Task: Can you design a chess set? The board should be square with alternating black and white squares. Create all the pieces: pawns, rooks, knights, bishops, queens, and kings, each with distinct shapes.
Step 948:
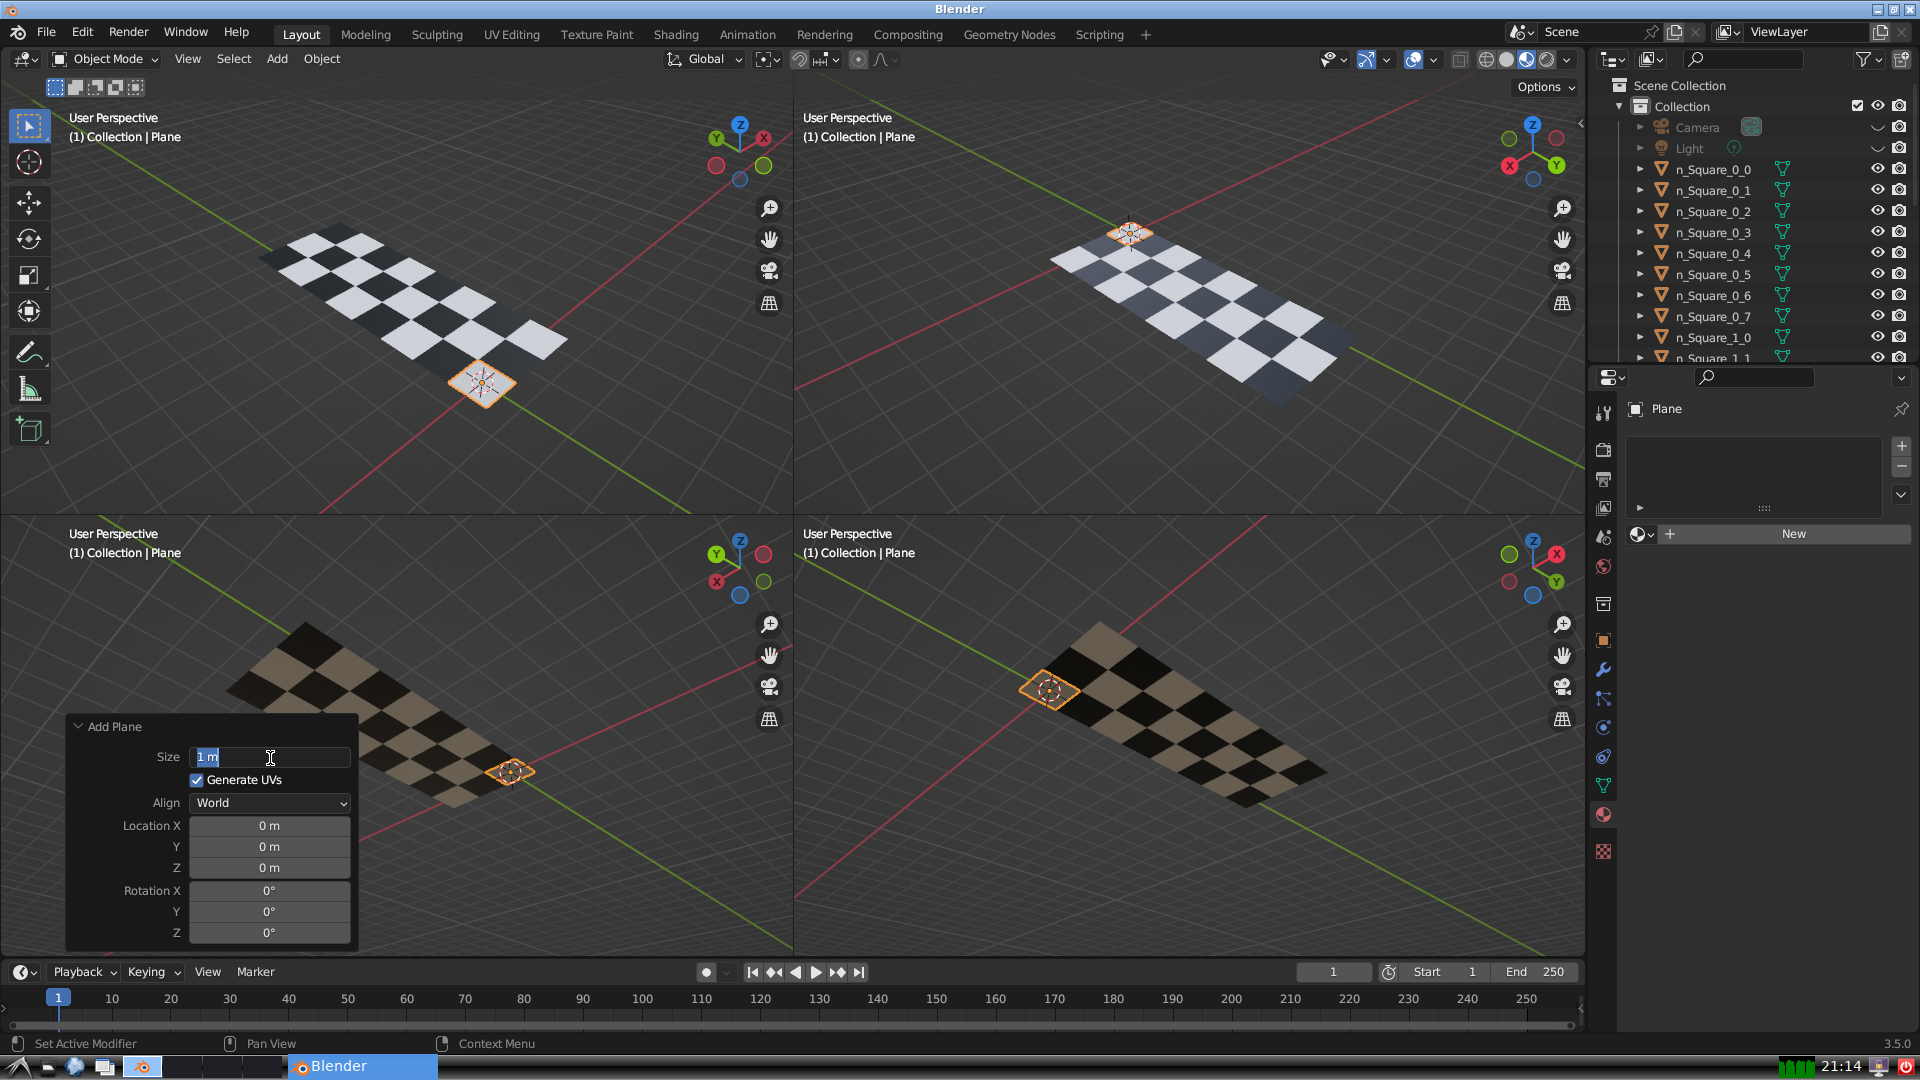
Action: input_text: 1.0